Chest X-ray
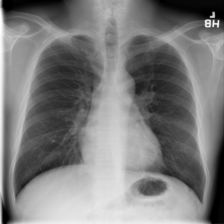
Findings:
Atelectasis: negative
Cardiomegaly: negative
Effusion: negative
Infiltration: negative
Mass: negative
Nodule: negative
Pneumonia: negative
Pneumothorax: negative
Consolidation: negative
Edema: negative
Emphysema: negative
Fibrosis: negative
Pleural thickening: negative
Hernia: negative